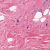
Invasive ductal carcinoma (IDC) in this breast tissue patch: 0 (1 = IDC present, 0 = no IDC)